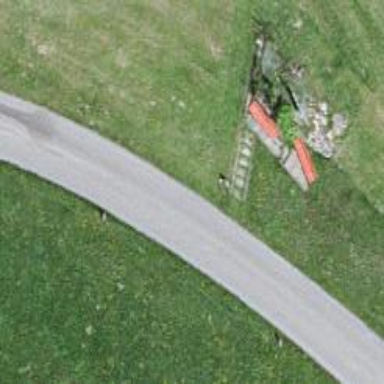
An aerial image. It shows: Set of steps on the road.